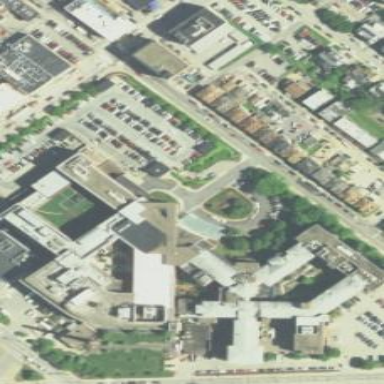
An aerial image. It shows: Healthcare facility identified as hospital.